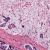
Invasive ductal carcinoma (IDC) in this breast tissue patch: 1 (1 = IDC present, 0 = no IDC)